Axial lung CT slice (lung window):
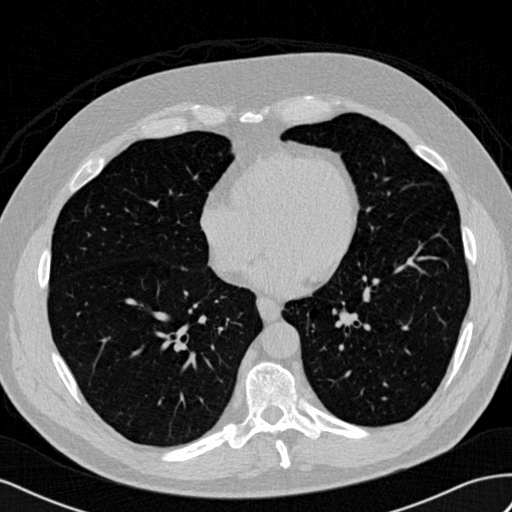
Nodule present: no